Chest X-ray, AP view. Patient: 60 years old, sex M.
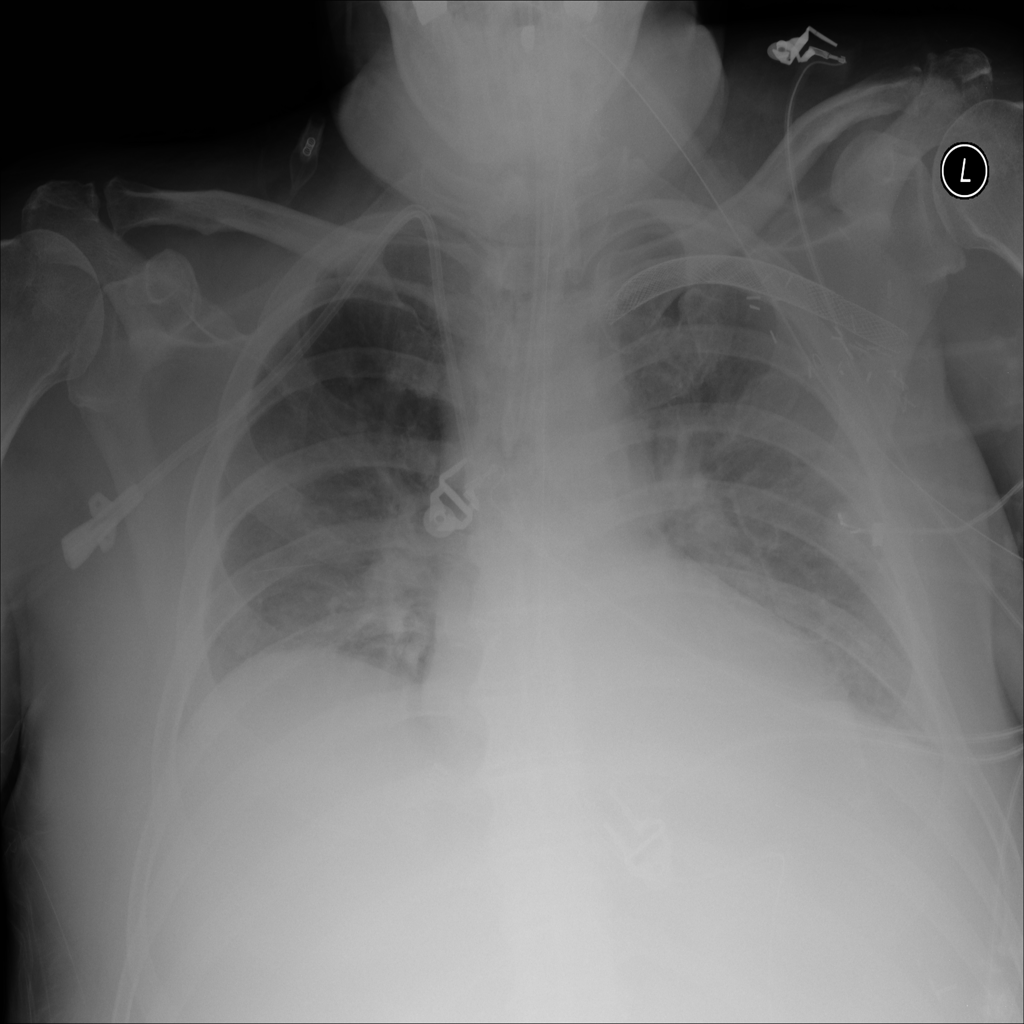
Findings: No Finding